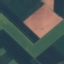
Land use / land cover class: AnnualCrop